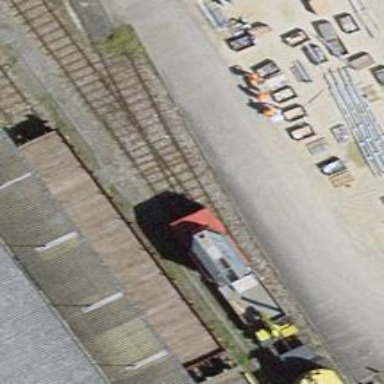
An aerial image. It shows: Railway yard with one track.